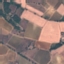
Label: PermanentCrop